Field crop: tomato
Growth stage: 1
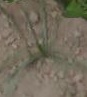
Species: cyperus